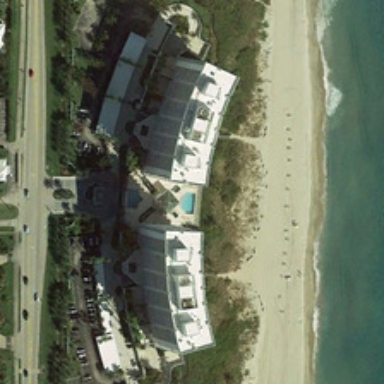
A white building surrounded by green trees is between a beach and a road .